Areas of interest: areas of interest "Media Organization"
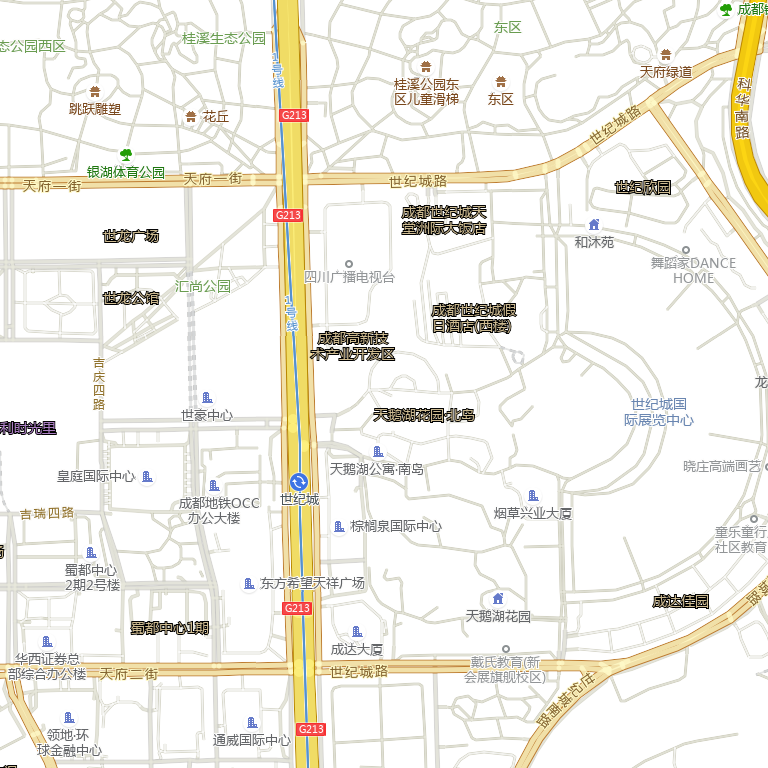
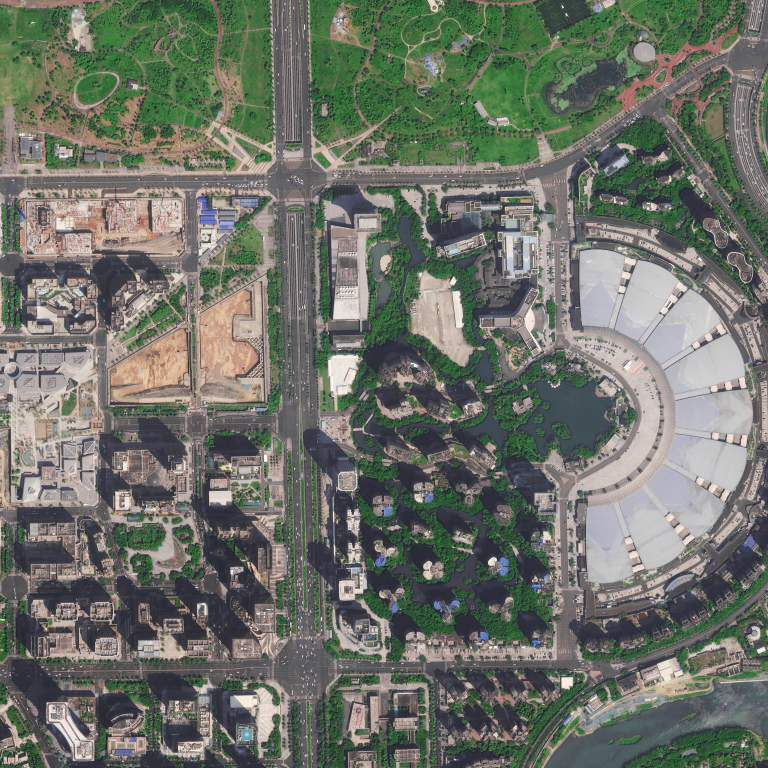